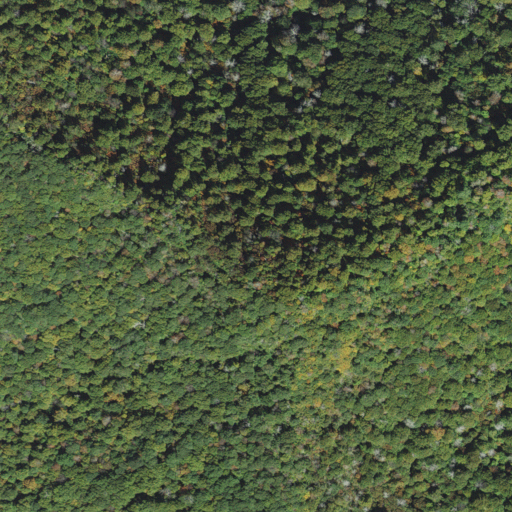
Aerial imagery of mountain in North Carolina named Wesner Bald containing deciduous forest, mixed forest, and evergreen forest